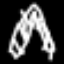
Label: The Eiffel Tower